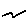
Label: zigzag